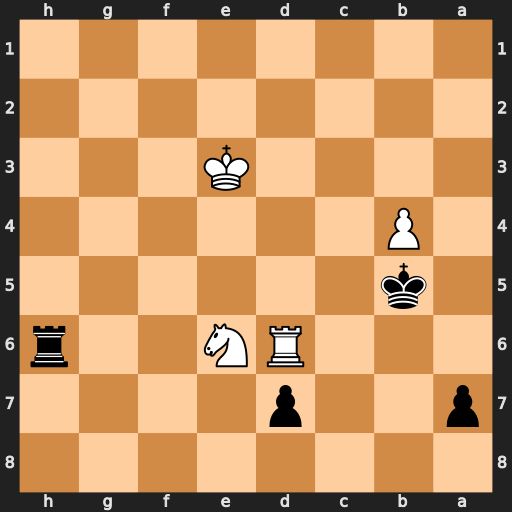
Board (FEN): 8/p2p4/3RN2r/1k6/1P6/4K3/8/8
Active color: b
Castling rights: -
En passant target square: -
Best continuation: Rxe6+ Rxe6 dxe6